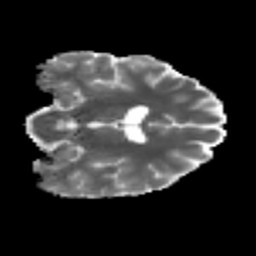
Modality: MD
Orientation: coronal
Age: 21
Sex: male
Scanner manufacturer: siemens
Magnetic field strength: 3 T
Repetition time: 3.5 s
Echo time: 0.125 s